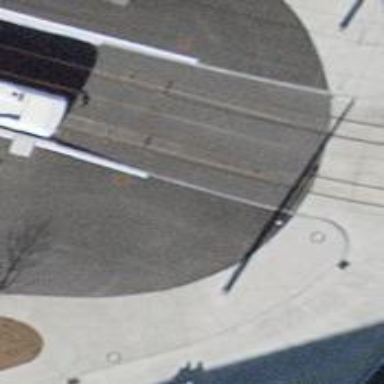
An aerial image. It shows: Asphalt platform with shelter for public transport. The platform serves both railway and road transport.